Question: Count the number of objects in the diagram.
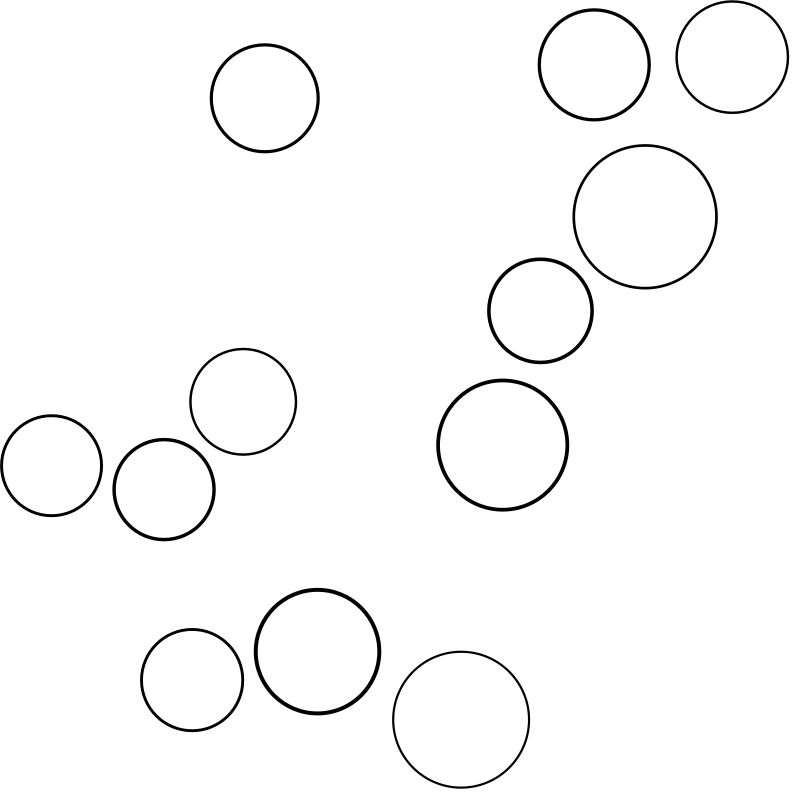
Answer: 12